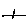
Label: line